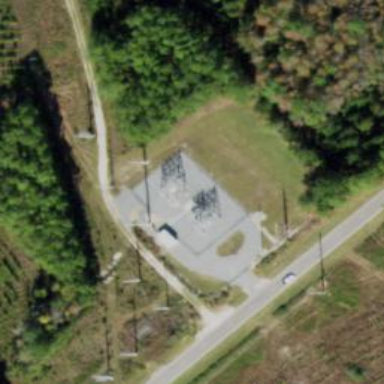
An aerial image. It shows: Distribution level power substation surrounded by fence.